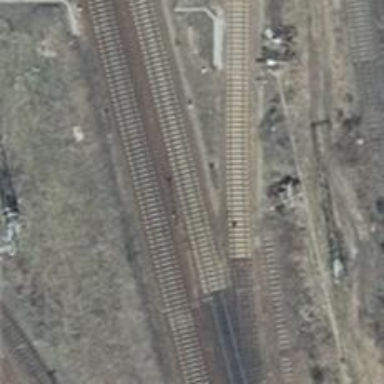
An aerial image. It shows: Railway signal.